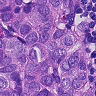
Metastatic tissue present: yes